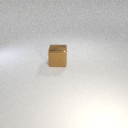
large brown metal cube